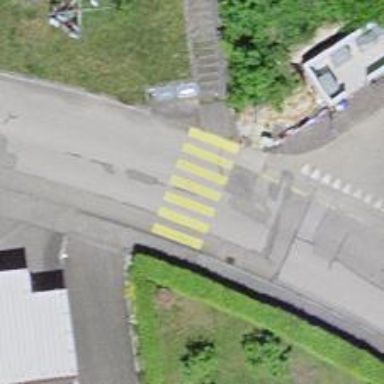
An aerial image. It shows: Zebra crossing on the road.